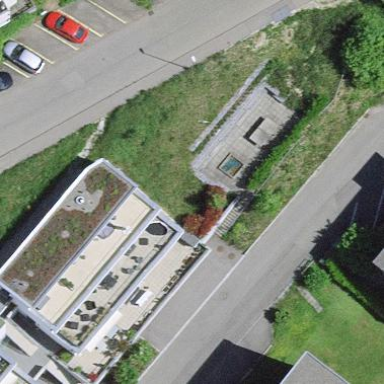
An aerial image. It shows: Terrace building.